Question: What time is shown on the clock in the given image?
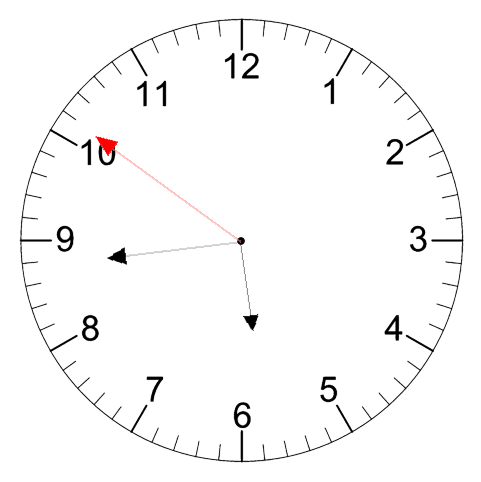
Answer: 05:43:51